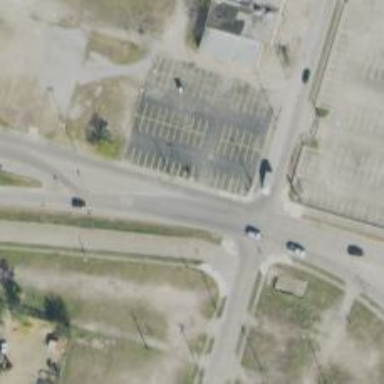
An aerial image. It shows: Secondary road with separate sidewalk.